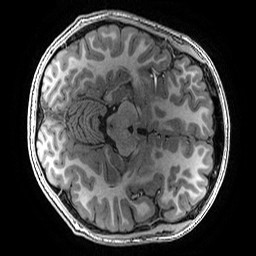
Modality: T1w
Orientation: axial
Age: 16
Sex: male
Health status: ill
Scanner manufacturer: ge
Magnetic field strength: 3 T
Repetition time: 0.007664 s
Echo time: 0.00342 s